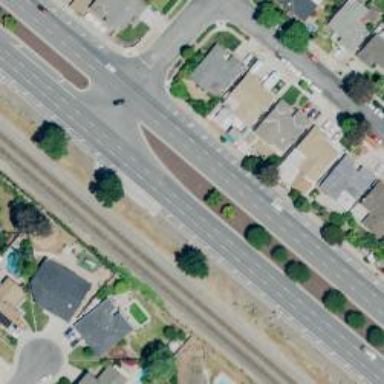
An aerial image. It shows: Asphalt road classified as trunk highway.